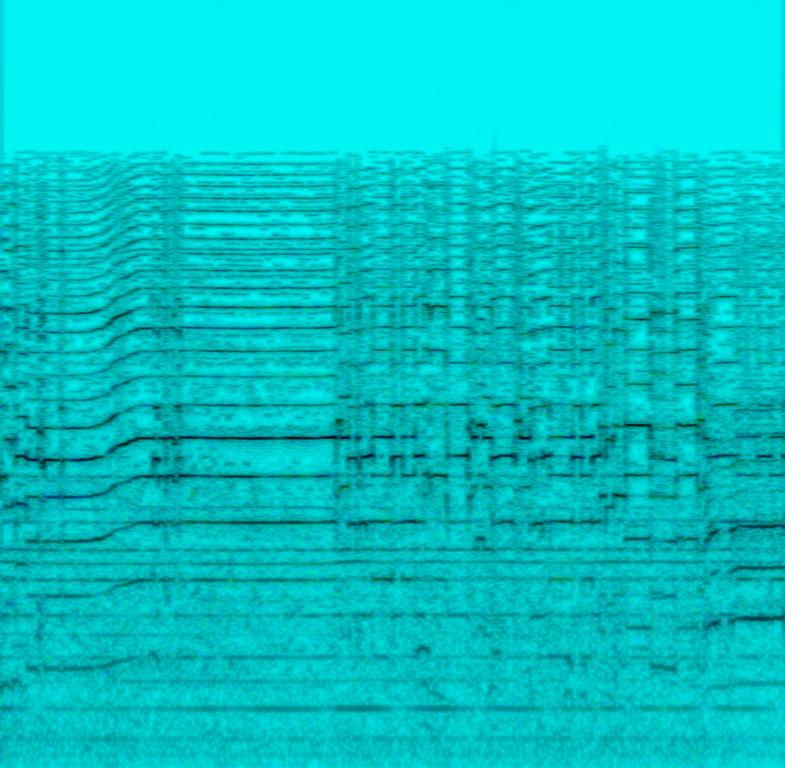
This is a street performance by a drum & pipe band. In the beginning, there is a female voice talking. Then, she starts playing the Scottish bagpipes in a joyful manner. A male voice shouts at the crowd to get them into mood and the crowd starts cheering. The atmosphere is vibrant. This piece could be used in the soundtrack of a historical drama movie that takes place in Scotland.